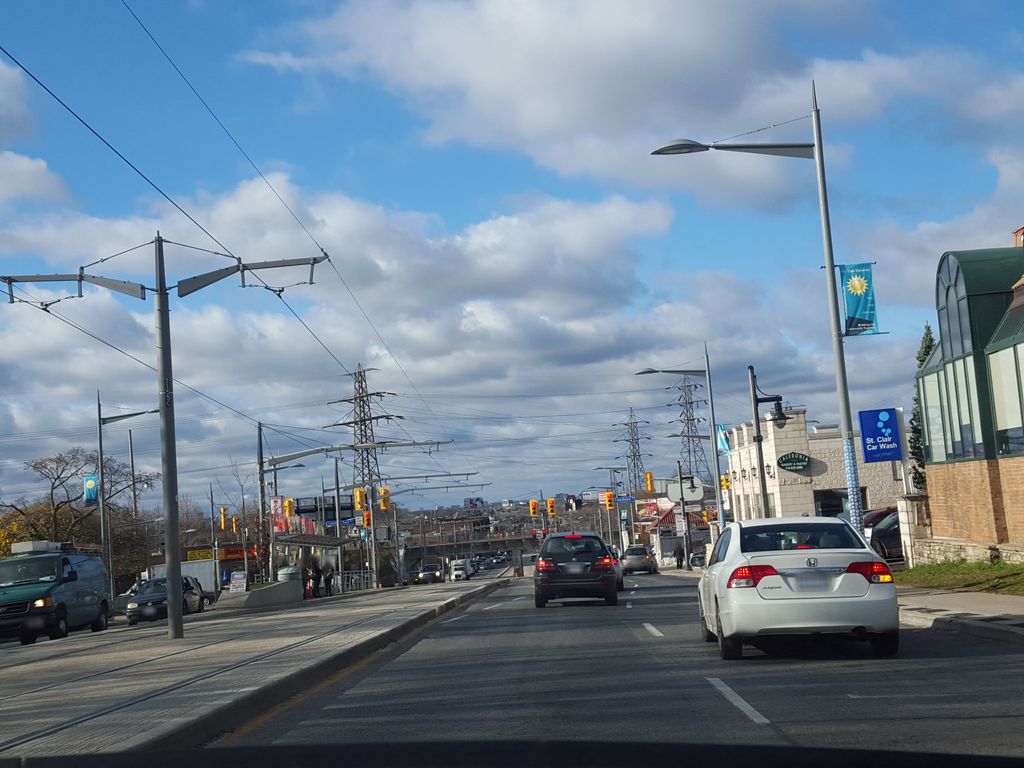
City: toronto